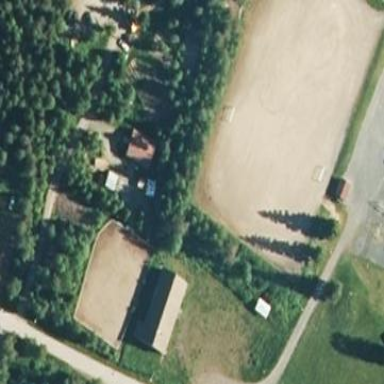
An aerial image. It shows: Gravel pitch for soccer or baseball sports activities.